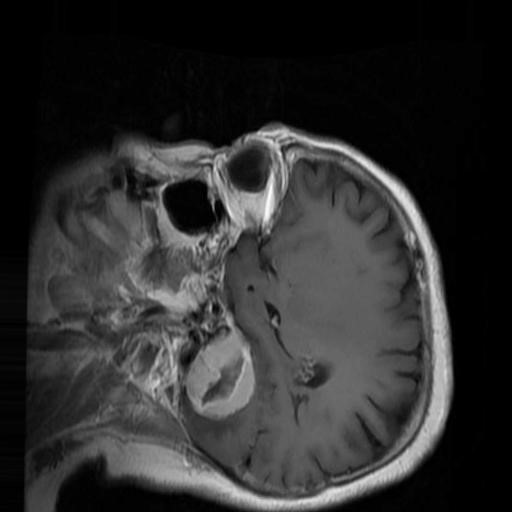
Label: brain_menin